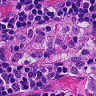
Metastatic tissue present: no